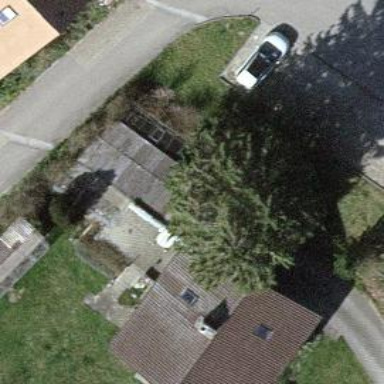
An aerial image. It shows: Garage building.